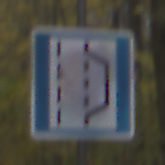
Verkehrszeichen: NothalteUndPannenbucht
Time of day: MorningAfternoon
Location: Outdoor (Nature)
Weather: Overcast
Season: Autumn
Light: Natural